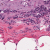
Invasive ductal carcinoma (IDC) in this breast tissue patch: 1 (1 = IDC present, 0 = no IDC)